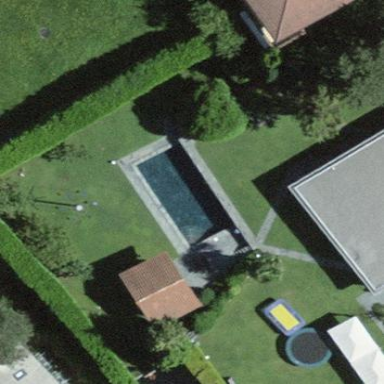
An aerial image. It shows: Swimming pool located in leisure land.